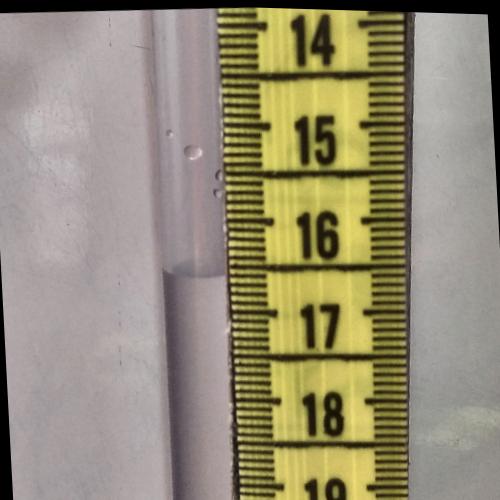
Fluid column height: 16.6 cm